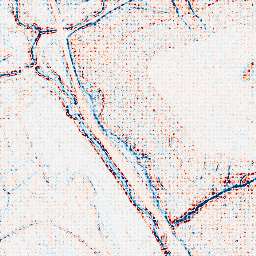
Category: edge_preserving
Decomposition family: bilateral
Decomposition parameters: d: 5
sigma_color: 100
sigma_space: 150
Upsampling method: sinc_blackman
Upsampling parameters: scale: 4
kernel_size: 4
Upsampling scale: 4